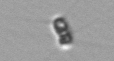
Label: Chaetoceros_tenuissimus